Interaction volume radius: 5 \u00c5
Interaction volume height: 20 \u00c5
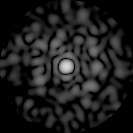
Disorder parameter: 0.8664